Interaction volume radius: 5 \u00c5
Interaction volume height: 15 \u00c5
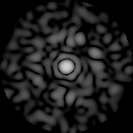
Disorder parameter: 0.8379